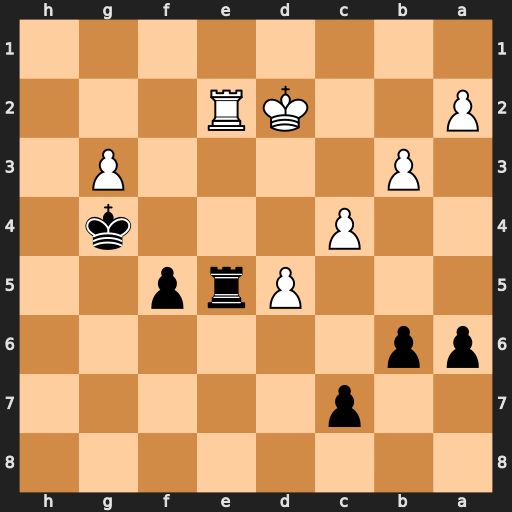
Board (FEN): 8/2p5/pp6/3Prp2/2P3k1/1P4P1/P2KR3/8
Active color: b
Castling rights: -
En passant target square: -
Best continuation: Rxe2+ Kxe2 Kxg3 a4 Kf4 Kd3 Ke5